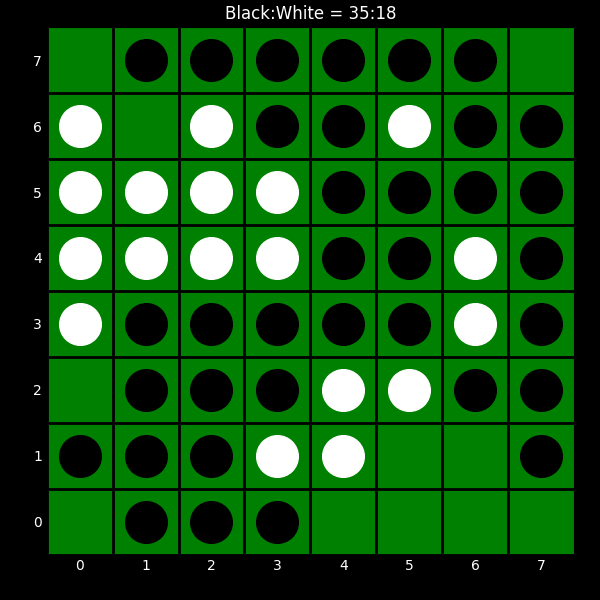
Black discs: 35
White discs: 18